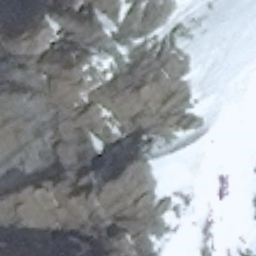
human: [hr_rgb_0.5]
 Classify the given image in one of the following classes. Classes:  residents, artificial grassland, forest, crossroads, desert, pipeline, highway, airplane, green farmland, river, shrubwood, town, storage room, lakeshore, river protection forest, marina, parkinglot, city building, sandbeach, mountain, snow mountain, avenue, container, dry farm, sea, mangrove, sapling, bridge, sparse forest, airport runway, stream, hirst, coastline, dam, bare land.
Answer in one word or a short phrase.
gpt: snow mountain